Question: I am relativly new to the SQL language. I can do a basic select, but for performance increase, I'd love to know if it is possible to merge the two queries I am doing at the moment into one.
: There are two tables. Table one has a few columns, one of them is a VARCHAR(45) named 'user', and another one is a INT which is called 'gid'. In the second table, there is a primary key column called 'gid' (INT) and a column called 'permissions' which is a TEXT column and it contains values seperated by ';'.
I have a user name, and want the text in the permissions column. The current way I do it is by fetching the gid of the first table, then doing a second query with the gid to get the permissions.
I've heard there are other ways to do this, and I have searched on Google, but I'm not sure what I should do.
EDIT:
Like this:

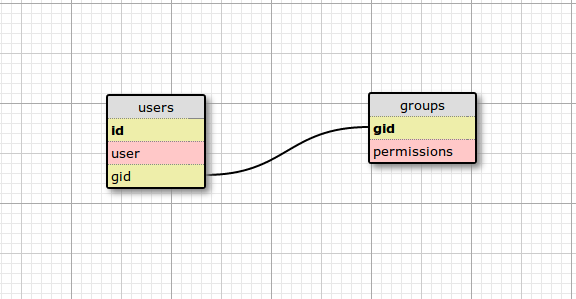
Answer: '''
select t2.permissions
from table1 t1, table2 t2
where t1.user = '<SPECIFIED NAME>'
and t1.gid = t2.gid;
'''
or you could use 'INNER JOIN' syntax:
'''
select t2.permissions
from table1 t1
inner join table2 t2 on t1.gid = t2.gid
where t1.user = '<SPECIFIED VALUE>'
'''